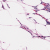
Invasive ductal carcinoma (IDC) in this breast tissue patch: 0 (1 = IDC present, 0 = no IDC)